九年级 · 度量几何学
(本小题 8.0 分)如图, 在 $A$ 时测得旗杆 $C D$ 的影长 $D E$ 是 $4 m, B$ 时测得的影长 $D F$ 是 $8 m$, 两次的日照光线恰好垂直, 求旗杆的高度.
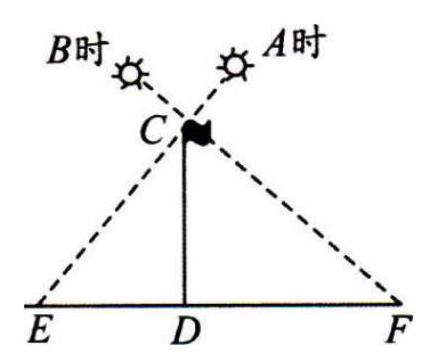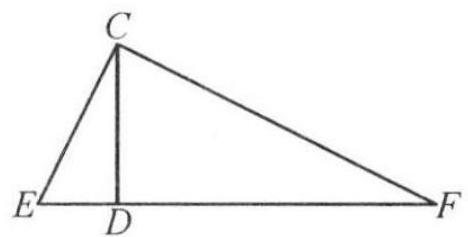
答案: 解: 将实际问题转化为如图所示的模型.

由题意, 得 $\angle E C F=90^{\circ}, \angle E D C=\angle C D F=90^{\circ}$,

所以 $\angle E+\angle E C D=\angle E C D+\angle D C F=90^{\circ}$.

所以 $\angle E=\angle D C F$.

所以Rt $\triangle E D C \sim R t \triangle C D F$,

所以 $\frac{E D}{C D}=\frac{D C}{D F}$, 即 $\frac{4}{C D}=\frac{C D}{8}$, 解得 $C D=4 \sqrt{2} m$.

则此树的高度为 $4 \sqrt{2} m$.

【解析】见答案.